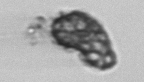
Label: Syracosphaera_pulchra